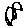
Label: bird